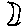
Label: moon